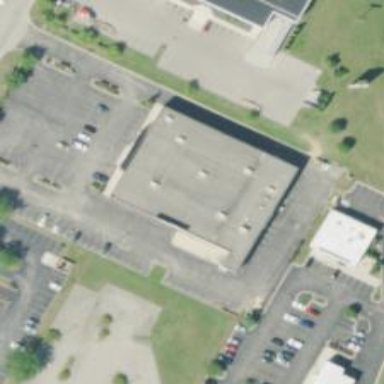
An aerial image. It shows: Building.